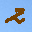
Label: 2